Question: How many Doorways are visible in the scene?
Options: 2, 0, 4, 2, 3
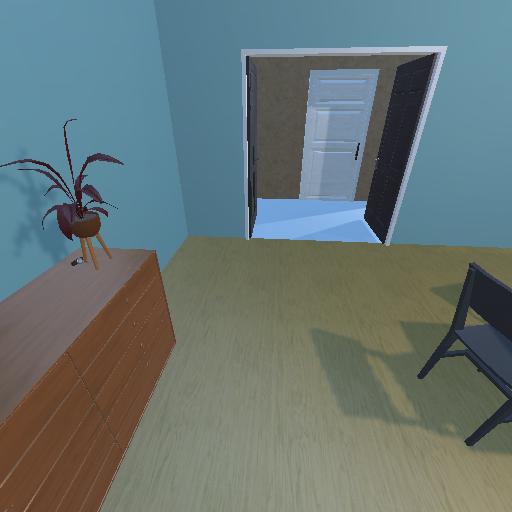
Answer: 2